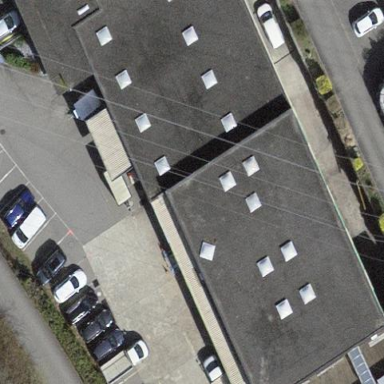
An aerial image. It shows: Industrial building.